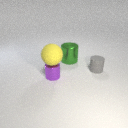
small purple metal cylinder in front of large green metal cylinder